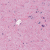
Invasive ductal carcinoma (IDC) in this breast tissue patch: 1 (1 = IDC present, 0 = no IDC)